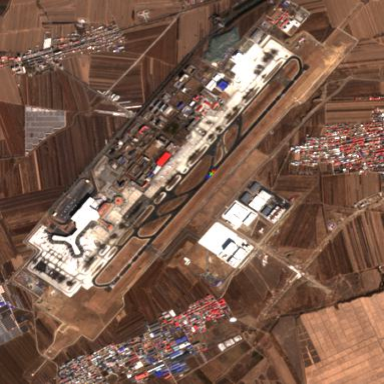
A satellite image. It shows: International aerodrome.